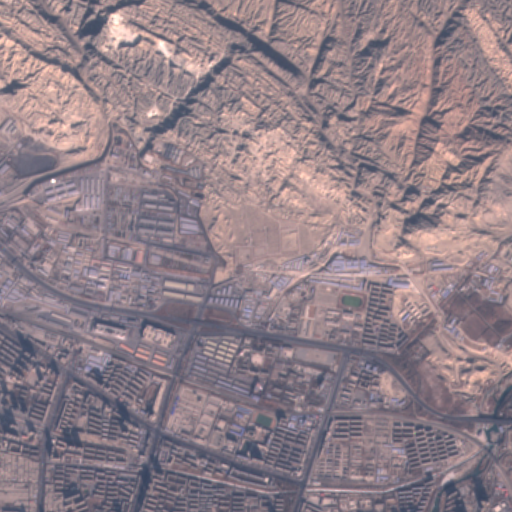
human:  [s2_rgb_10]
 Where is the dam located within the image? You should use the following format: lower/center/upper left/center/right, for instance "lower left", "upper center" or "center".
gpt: The dam is located in the lower right of the image.
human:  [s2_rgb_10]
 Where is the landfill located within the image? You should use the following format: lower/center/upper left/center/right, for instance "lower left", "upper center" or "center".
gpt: The landfill is located in the center right of the image.
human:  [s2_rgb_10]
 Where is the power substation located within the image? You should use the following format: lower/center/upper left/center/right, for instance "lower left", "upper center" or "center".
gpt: The power substation is located in the center left of the image.
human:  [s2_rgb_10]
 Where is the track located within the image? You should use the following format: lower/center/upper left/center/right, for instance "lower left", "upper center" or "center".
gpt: The track is located in the lower center of the image.
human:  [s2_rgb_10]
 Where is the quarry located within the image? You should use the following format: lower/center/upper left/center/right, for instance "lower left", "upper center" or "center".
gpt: There is no quarry in the image.